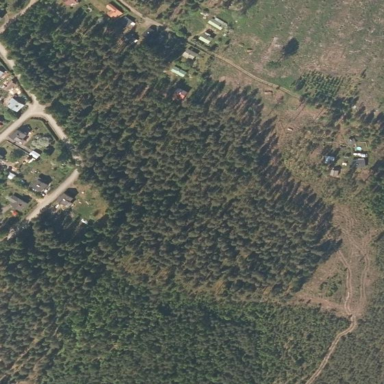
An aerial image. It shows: Woodland with evergreen needle-leaved trees.